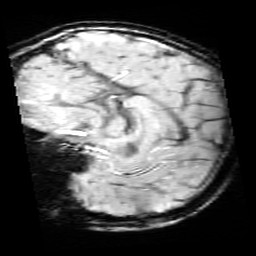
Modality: SWI
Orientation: sagittal
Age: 9
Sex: male
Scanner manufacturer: siemens
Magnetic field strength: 3 T
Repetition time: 0.027 s
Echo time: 0.02 s